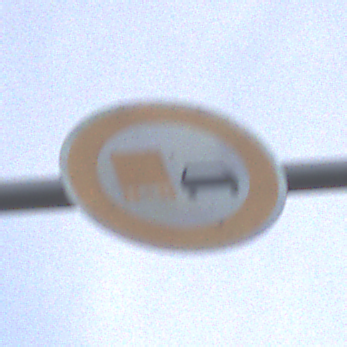
Verkehrszeichen: UeberholverbotKraftfahrzeuge
Umgebung: Outdoor, Urban
Tageszeit: SunriseSunset
Wetter: PartlyCloudy
Licht: Natural
Jahreszeit: NotSpecified
Kontrast: LowContrast